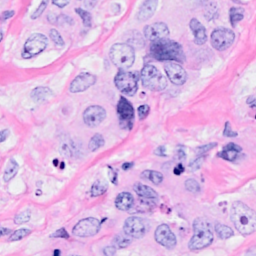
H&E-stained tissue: Breast